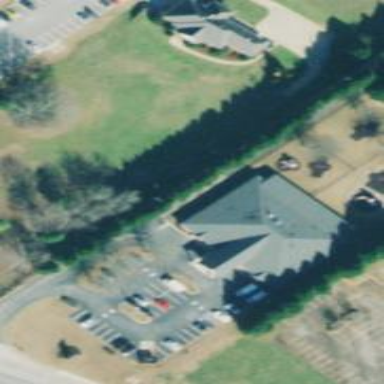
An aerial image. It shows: Building.